Field crop: maize
Growth stage: 2
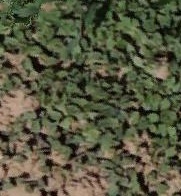
Species: convolvulus